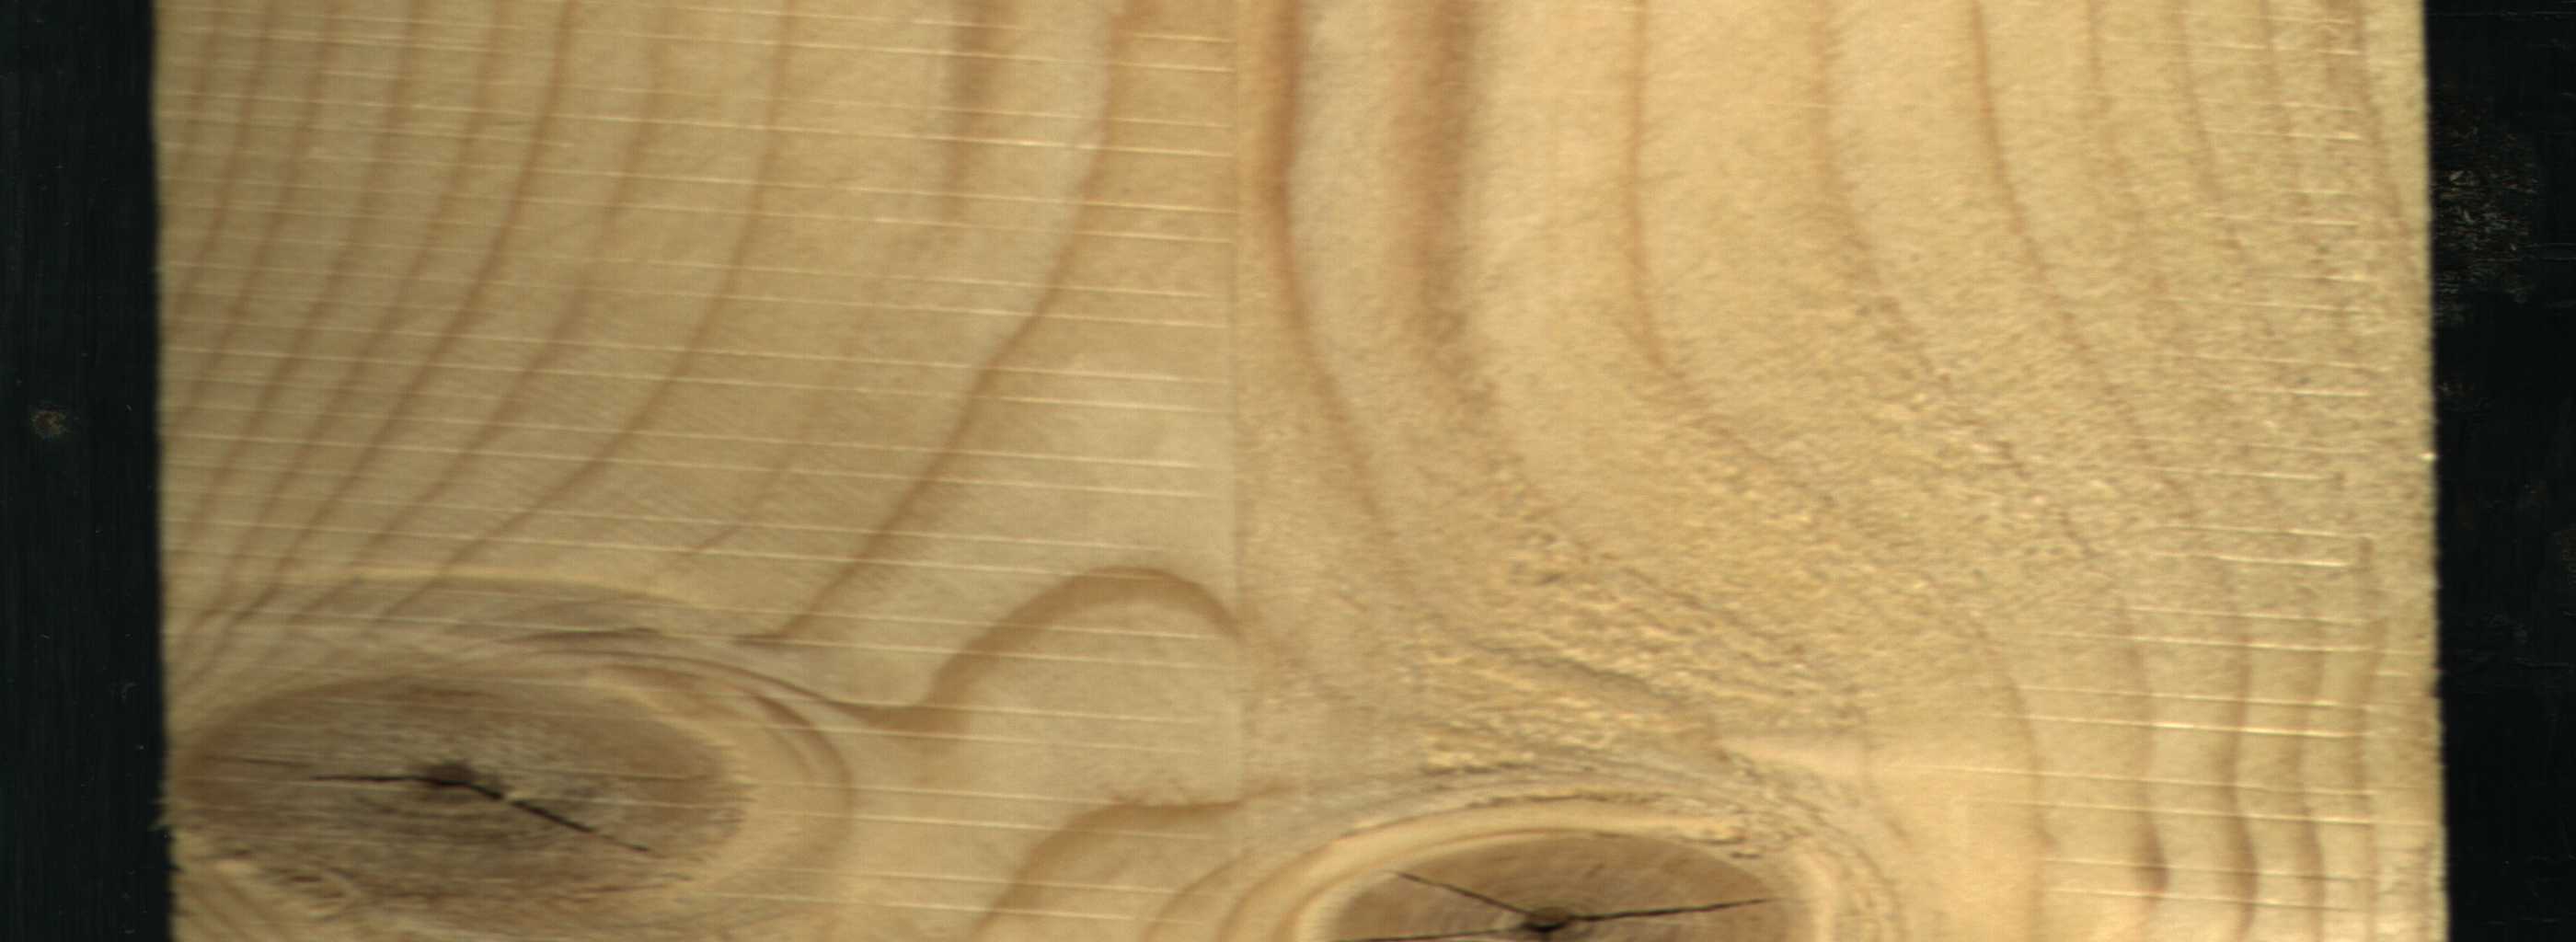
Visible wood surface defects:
knot_with_crack
knot_with_crack